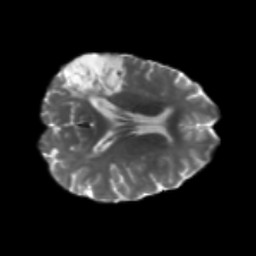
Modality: T2w
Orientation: axial
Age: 59
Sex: female
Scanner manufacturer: siemens
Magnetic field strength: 3 T
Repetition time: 5.25 s
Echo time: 0.08 s